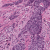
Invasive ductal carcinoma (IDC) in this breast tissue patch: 1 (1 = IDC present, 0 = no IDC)